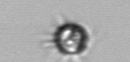
Label: Ciliophora